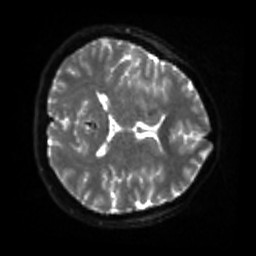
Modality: sbref
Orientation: axial
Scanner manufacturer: siemens
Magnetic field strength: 3 T
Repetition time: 4 s
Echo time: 0.0594 s